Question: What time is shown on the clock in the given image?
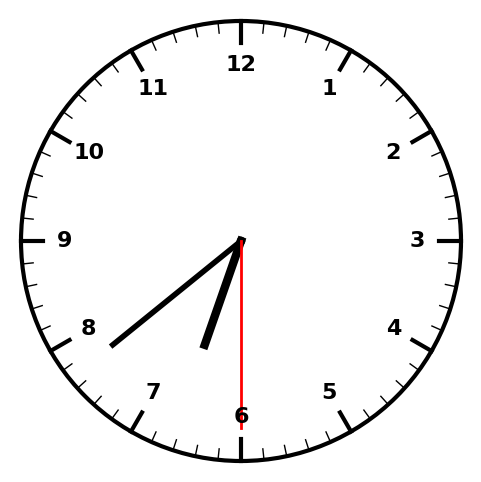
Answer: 06:38:30